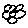
Label: flower